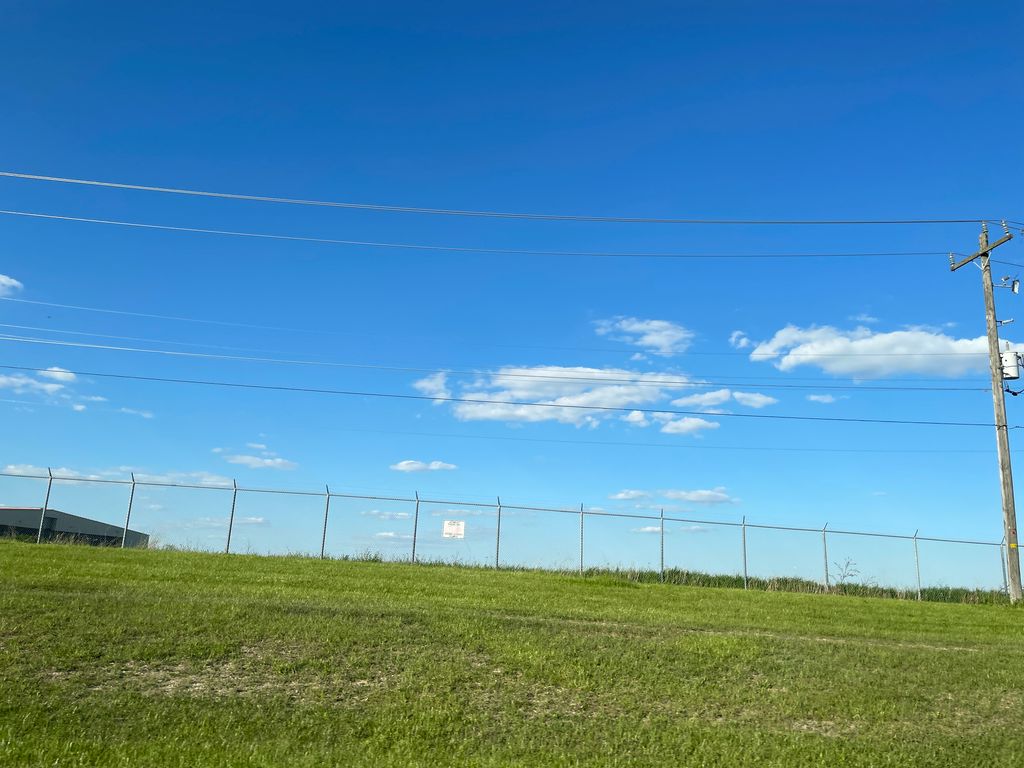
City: kitchener-waterloo